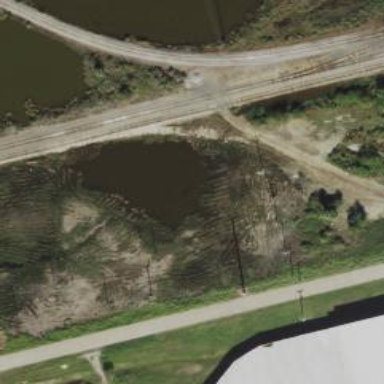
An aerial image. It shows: Rail spur service.